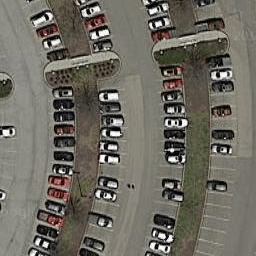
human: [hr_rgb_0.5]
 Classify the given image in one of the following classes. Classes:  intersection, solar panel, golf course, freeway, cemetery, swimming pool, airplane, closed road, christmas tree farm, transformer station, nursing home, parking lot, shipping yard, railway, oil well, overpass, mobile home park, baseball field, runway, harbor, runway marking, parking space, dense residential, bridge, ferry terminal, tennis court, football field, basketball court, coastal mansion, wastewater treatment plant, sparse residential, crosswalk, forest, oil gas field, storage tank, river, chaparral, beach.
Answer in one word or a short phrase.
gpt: parking lot